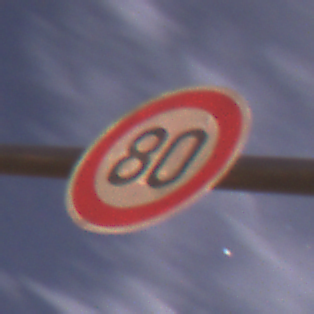
Verkehrszeichen: Geschwindigkeit80
Umgebung: Outdoor, Suburban
Tageszeit: Night
Wetter: PartlyCloudy
Licht: Artificial
Jahreszeit: NotSpecified
Kontrast: HighContrast